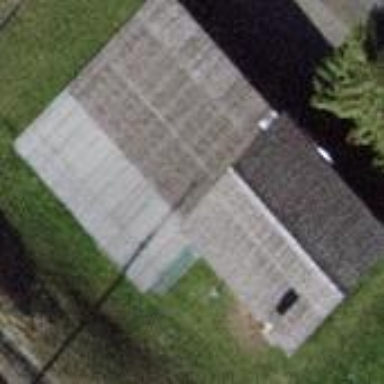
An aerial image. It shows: Building with gabled roof.